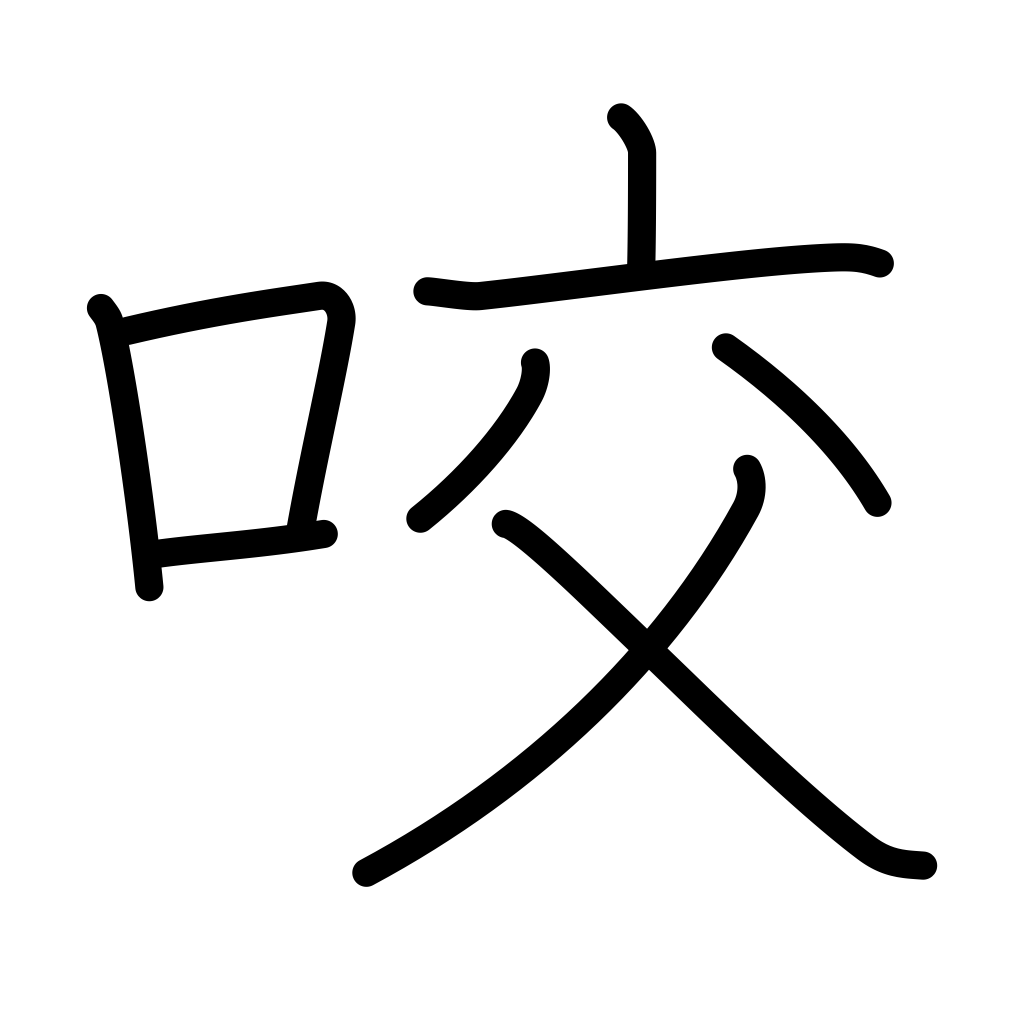
Meaning: bite, gnaw, chew, gear with, dash against